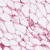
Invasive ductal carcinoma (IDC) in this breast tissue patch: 0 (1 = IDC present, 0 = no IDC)